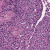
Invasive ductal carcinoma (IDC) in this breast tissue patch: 1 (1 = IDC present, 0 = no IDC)